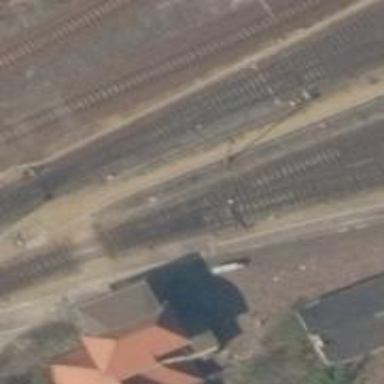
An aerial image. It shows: Railway switch.